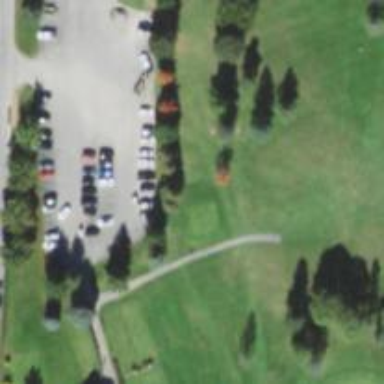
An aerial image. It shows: Path designated for golf carts.